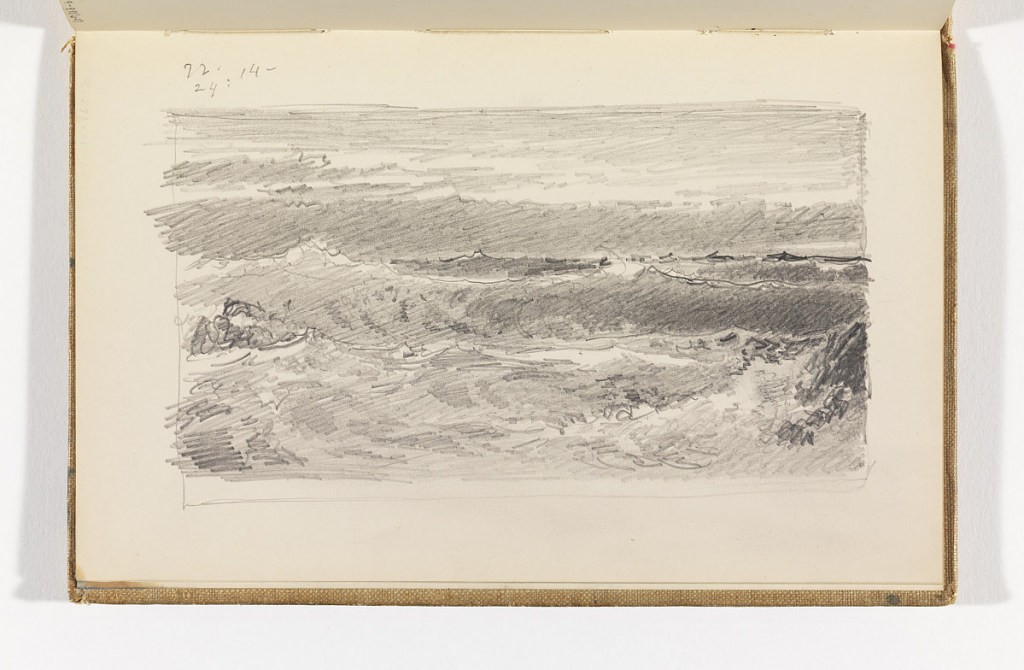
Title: View of Ocean and Sky, Value Study
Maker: William Trost Richards, American, 1833–1905
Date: after 1878
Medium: Graphite on cream wove paper
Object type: Sketchbook folio
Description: View of rough sea out towards horizon.